Interaction volume radius: 5 \u00c5
Interaction volume height: 10 \u00c5
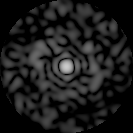
Disorder parameter: 0.7656